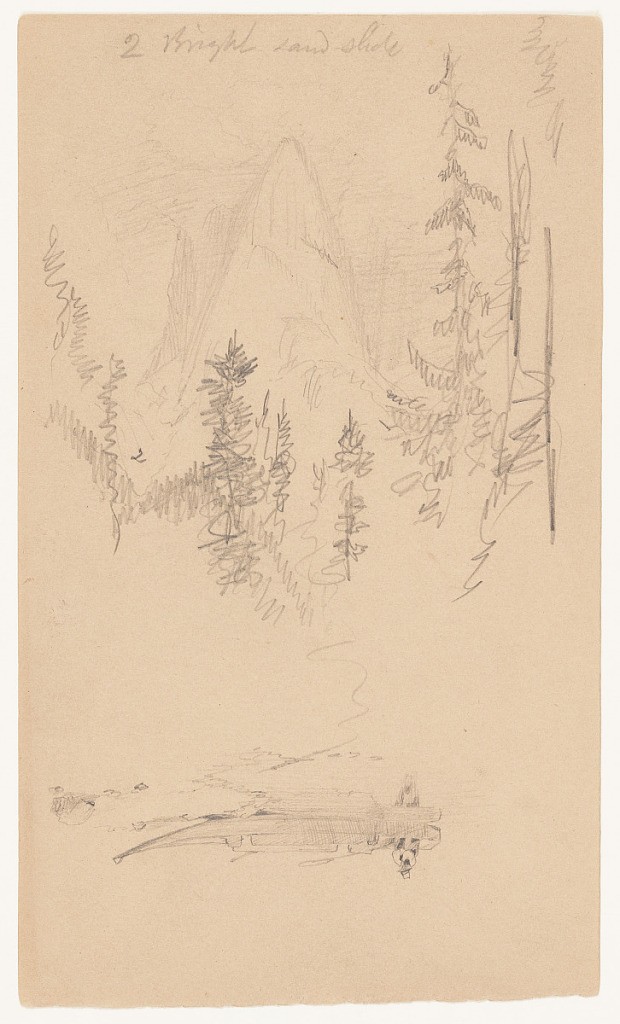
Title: Rocky Peak above Pines and a Rowboat
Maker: Frederic Edwin Church, American, 1826–1900
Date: August 1868
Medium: Graphite on tan laid paper; verso: graphite
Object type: Drawing
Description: Landscape sketch of a tall, pyramidal, and rounded granite mountain in the European alps. In the foreground, loosely-rendered conifer trees frame a view of the mountain in the distance at center. Oppositely oriented along the lower margin, a sketch of a figure sitting in a rowboat on a rocky shore is also included.

Verso: Landscape sketches showing two stacked views of rugged mountain peaks in the European alps. In the upper half, two craggy peaks are viewed obliquely above a steep, wooded hillside. In the lower half, a view of distant jagged peaks is framed by a wooded slope in the foreground at left.